Field crop: maize
Growth stage: 2
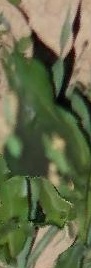
Species: maize